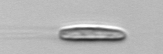
Label: Chrysochromulina